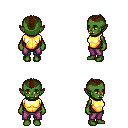
a pixel art fantasy rpg character, female body template, orc, green skin, gold chest armor, magenta pants, brown short mohawk hairstyle, four views (front, back, left, right), 2x2 character sprite sheet, small pixel art, hard edges, no anti-aliasing